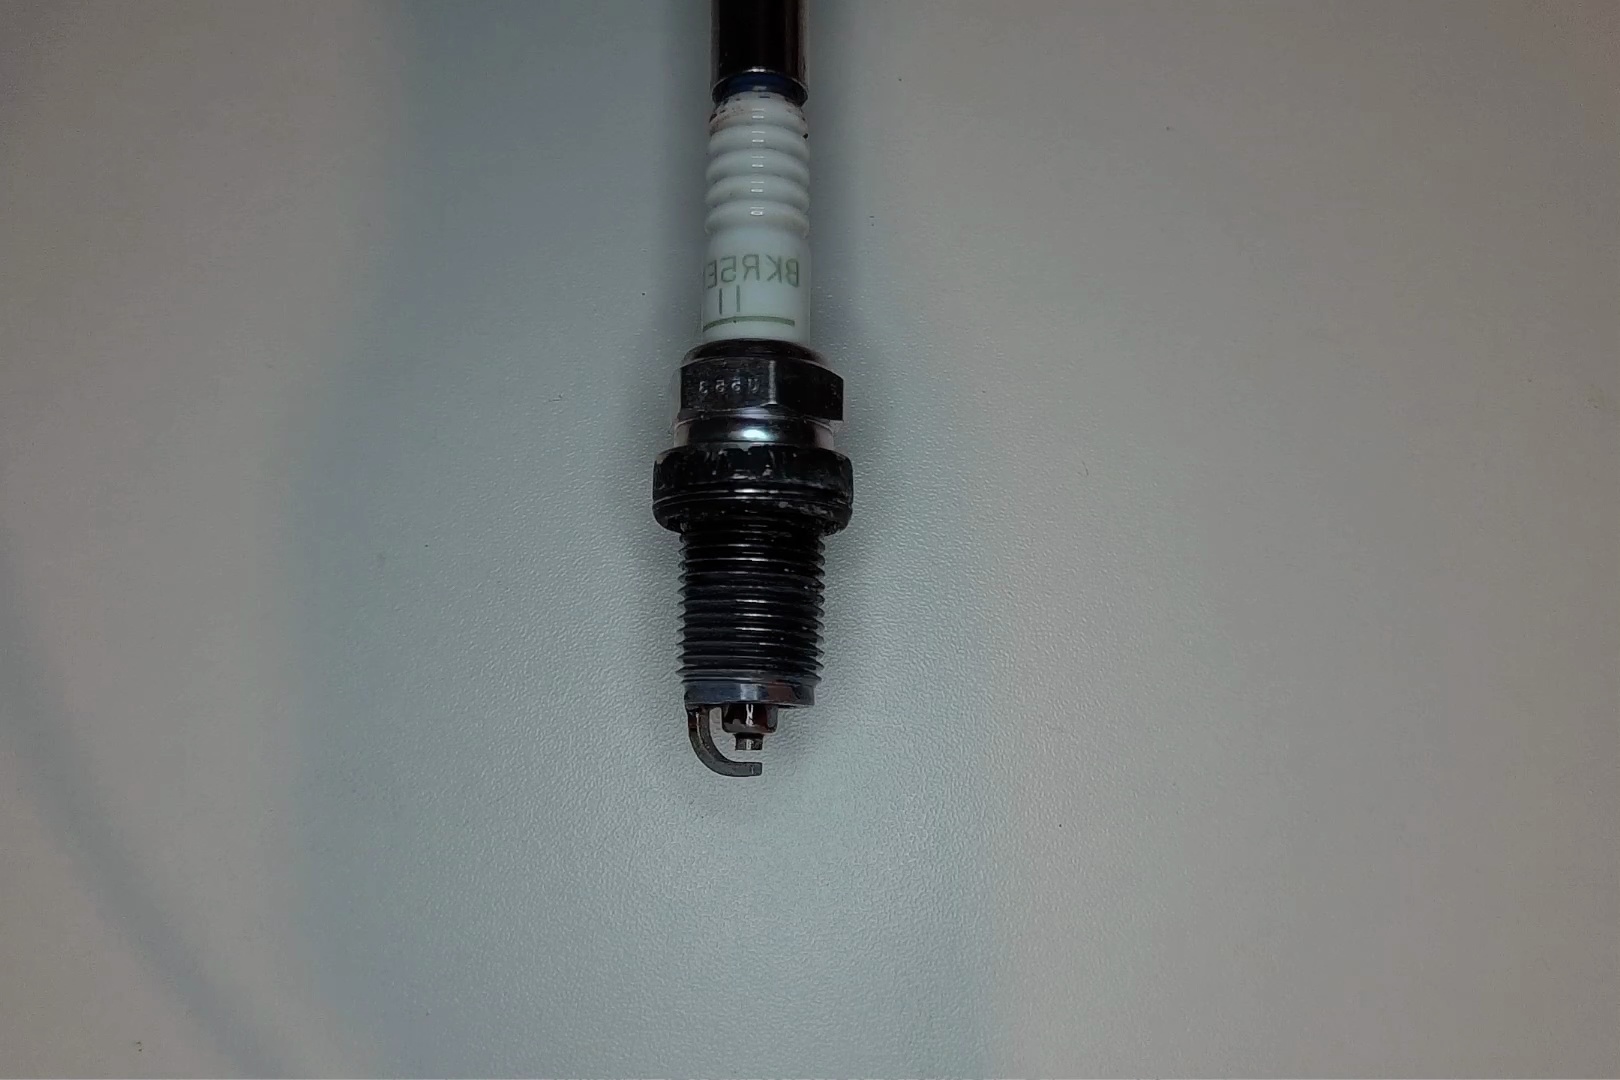
Label: anomaly